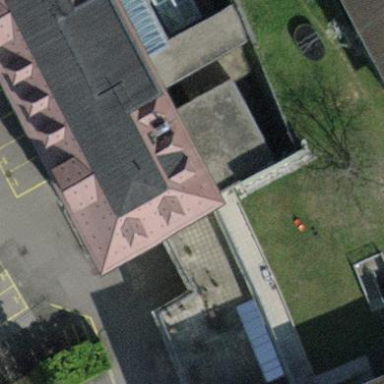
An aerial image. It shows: Flat roof forming part of building.